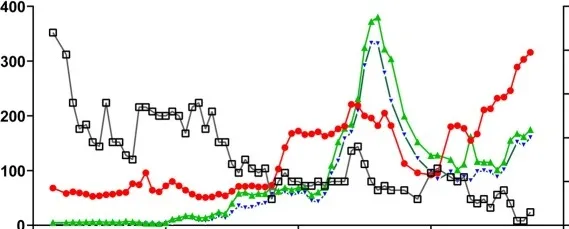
Trends of serum cytokines, body temperature, and major blood biochemical indexes after CART123 infusion. (D) Changes in Cre, TBiL, DBiL, and ALT levels after G-PBSC infusion.
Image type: pathology (fish)